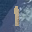
Label: 1